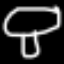
Label: mushroom